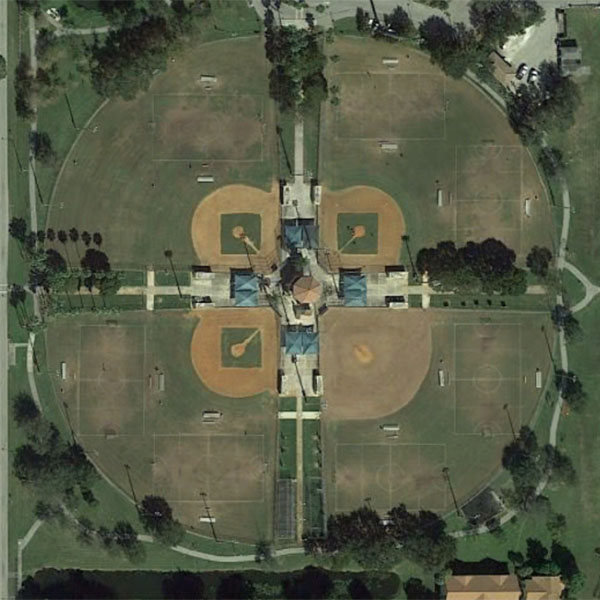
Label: BaseballField